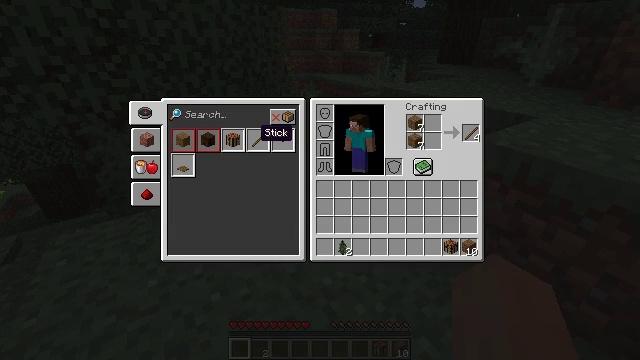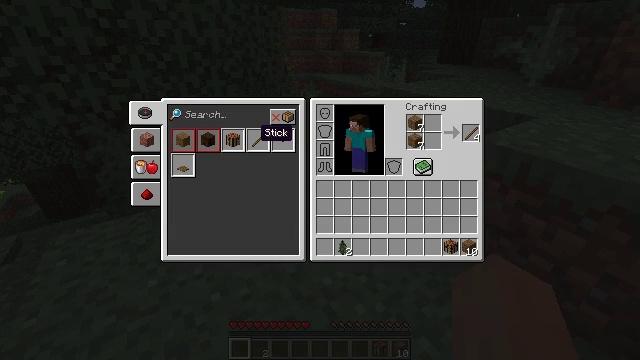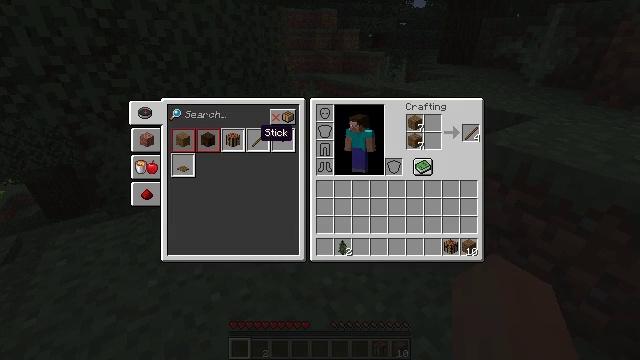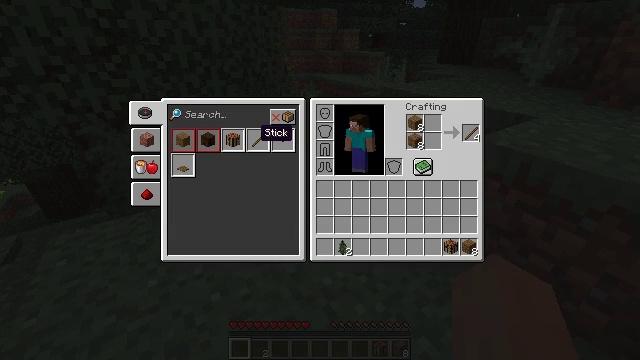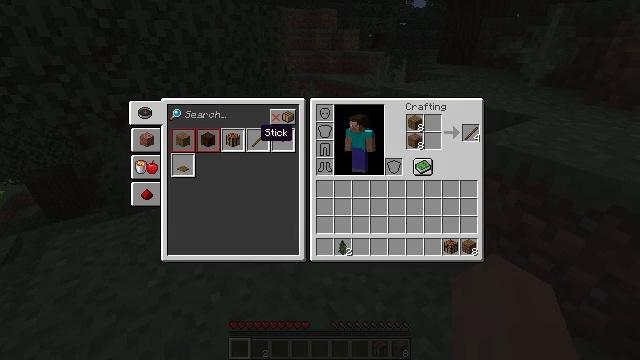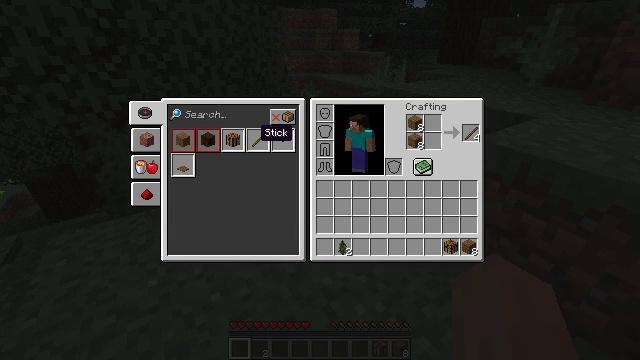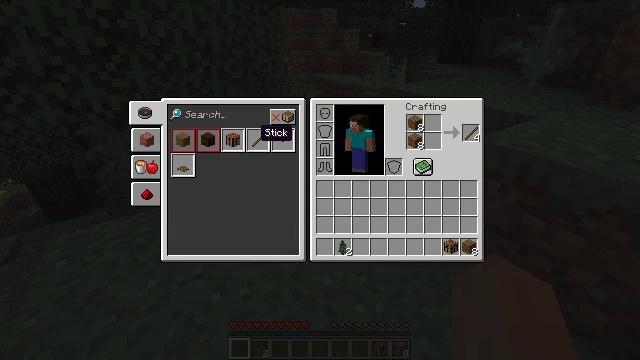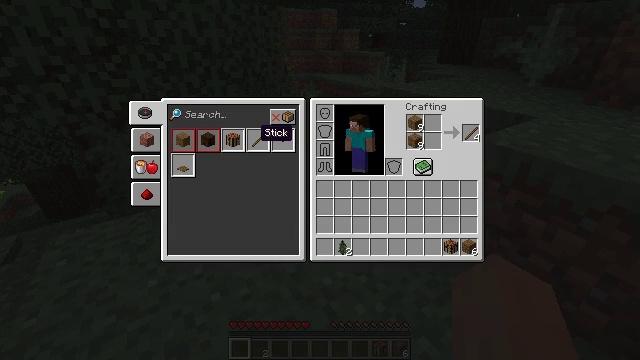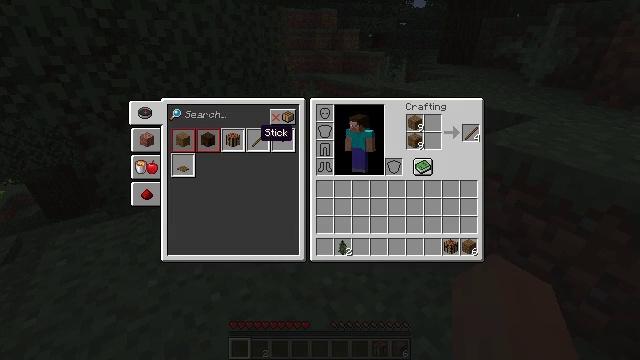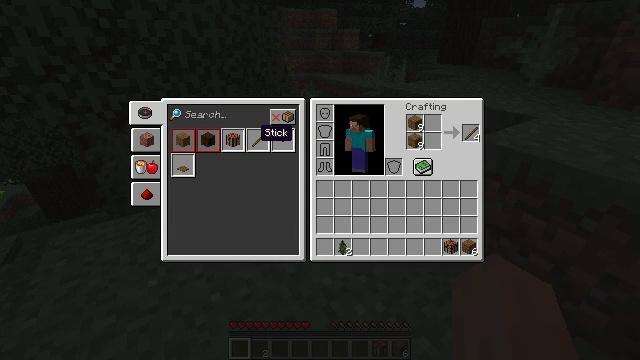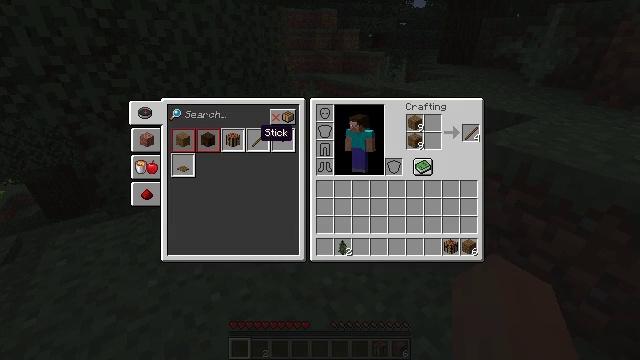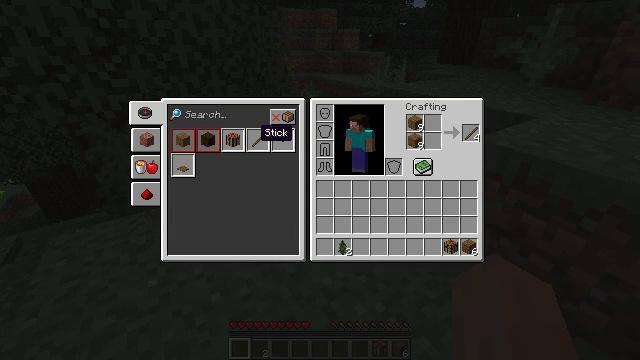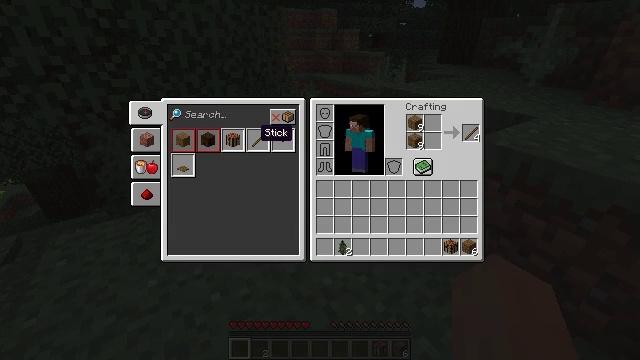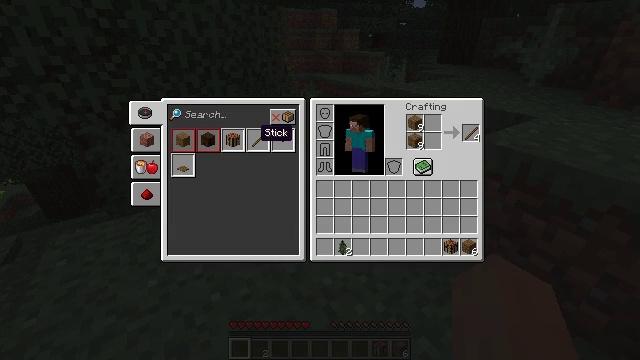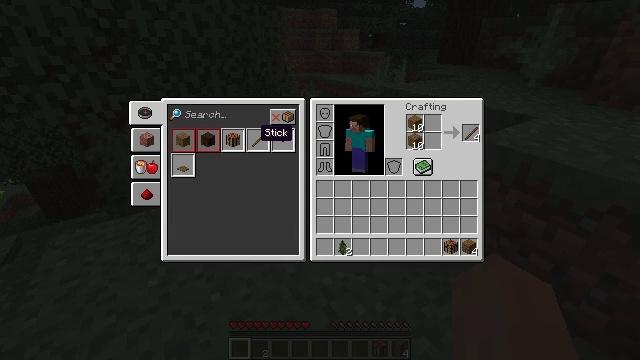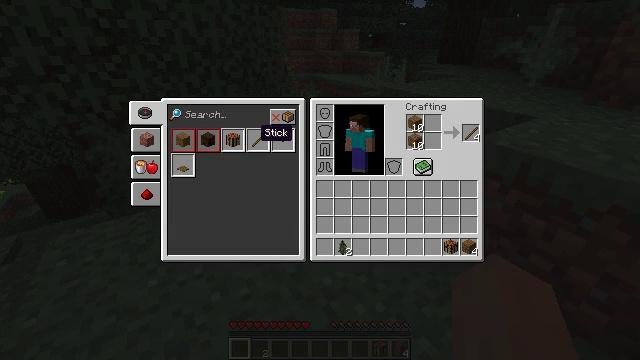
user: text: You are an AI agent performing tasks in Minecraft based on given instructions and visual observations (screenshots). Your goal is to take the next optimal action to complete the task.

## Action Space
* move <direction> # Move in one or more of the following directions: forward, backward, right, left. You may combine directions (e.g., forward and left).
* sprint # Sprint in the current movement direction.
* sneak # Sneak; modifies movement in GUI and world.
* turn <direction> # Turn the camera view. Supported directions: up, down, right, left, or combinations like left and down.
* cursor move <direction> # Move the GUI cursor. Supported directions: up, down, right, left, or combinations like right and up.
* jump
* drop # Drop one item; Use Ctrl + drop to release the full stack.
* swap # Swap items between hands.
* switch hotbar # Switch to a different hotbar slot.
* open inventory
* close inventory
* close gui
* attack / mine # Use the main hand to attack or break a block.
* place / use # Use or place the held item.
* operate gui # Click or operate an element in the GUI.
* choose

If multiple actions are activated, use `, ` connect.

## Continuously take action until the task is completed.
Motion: motion action
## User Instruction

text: Open the inventory and craft sticks.
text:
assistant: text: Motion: operate gui
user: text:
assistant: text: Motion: operate gui
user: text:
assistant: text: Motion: operate gui
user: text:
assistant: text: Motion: no_op
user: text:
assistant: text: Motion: no_op
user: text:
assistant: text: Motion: no_op
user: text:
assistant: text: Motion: no_op
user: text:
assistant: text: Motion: operate gui
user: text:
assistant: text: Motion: operate gui
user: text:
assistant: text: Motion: operate gui
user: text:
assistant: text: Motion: no_op
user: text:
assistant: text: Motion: no_op
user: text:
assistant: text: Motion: no_op
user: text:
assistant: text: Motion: no_op
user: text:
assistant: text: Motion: no_op
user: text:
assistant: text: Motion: no_op
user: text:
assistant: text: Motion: cursor move right
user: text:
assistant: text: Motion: cursor move right
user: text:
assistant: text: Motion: cursor move right
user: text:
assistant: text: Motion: cursor move right
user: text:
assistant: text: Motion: cursor move right
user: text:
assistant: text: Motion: no_op
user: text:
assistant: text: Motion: no_op
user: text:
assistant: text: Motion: no_op
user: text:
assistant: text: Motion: no_op
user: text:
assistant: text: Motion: no_op
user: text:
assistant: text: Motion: no_op
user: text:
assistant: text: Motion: sneak
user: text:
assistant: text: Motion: sneak, cursor move left
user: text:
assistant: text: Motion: sneak